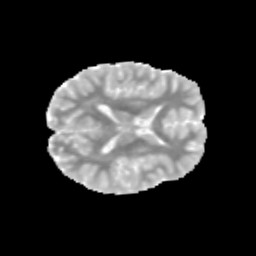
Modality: MD
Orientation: axial
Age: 12
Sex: male
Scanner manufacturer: siemens
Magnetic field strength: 3 T
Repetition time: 3.8 s
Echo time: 0.07 s